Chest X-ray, PA view. Patient: 11 years old, sex F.
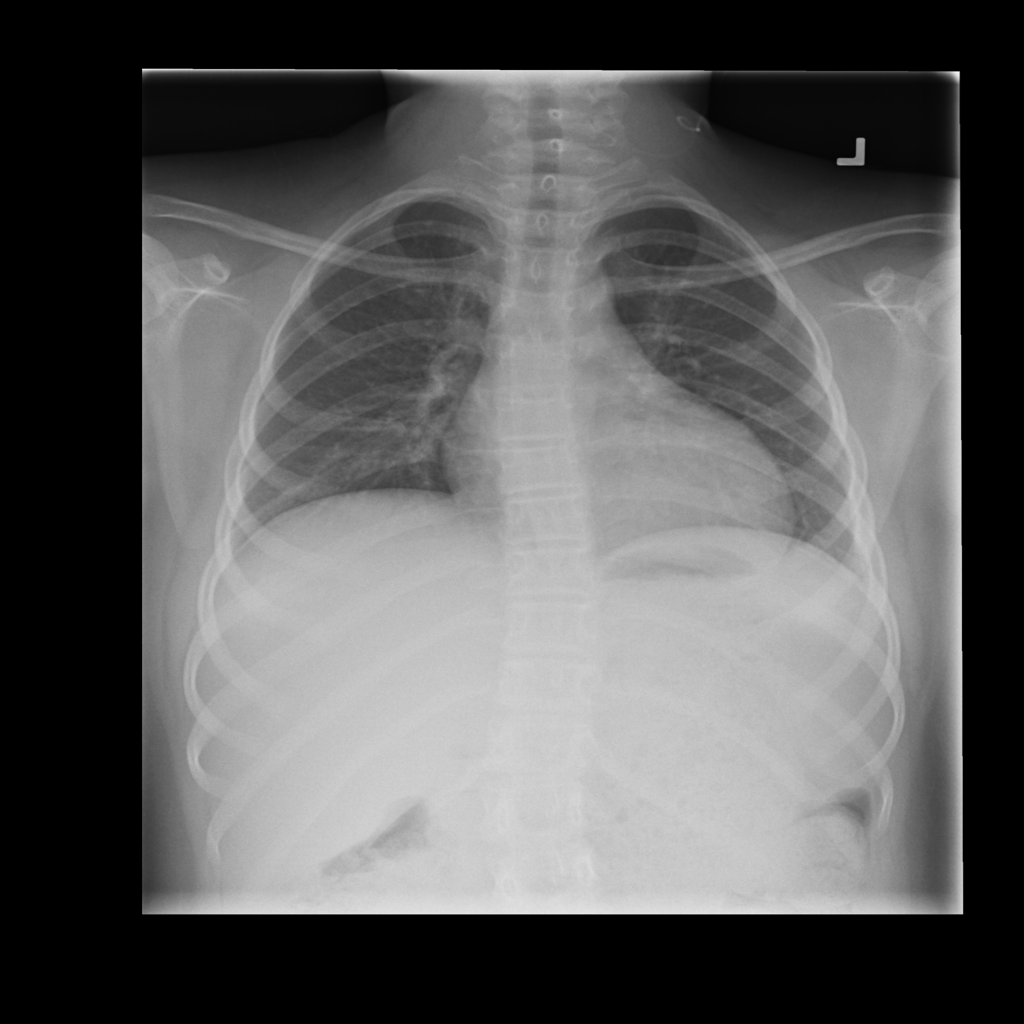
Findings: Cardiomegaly